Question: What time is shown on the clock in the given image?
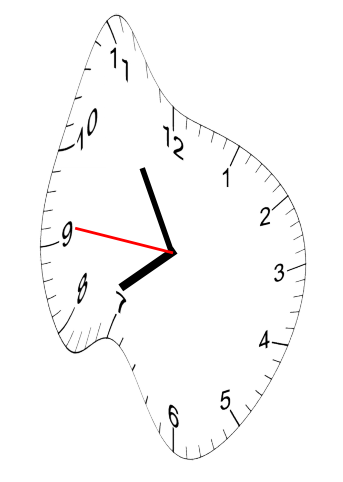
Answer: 07:54:46